The plot is a Morlet-wavelet scalogram of a rotor-rig vibration measurement. Determine the machine's mechanical condition. Answer with exactly one of: normal, misalignment, unbalance, looseness.
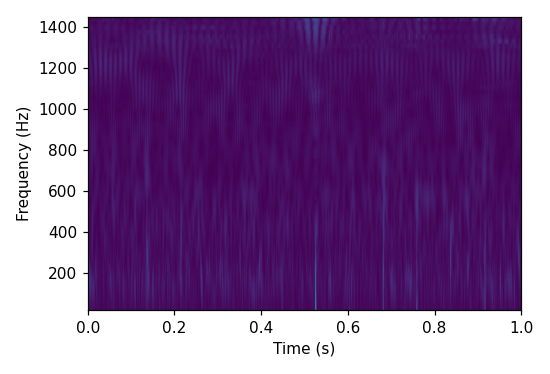
Answer: normal